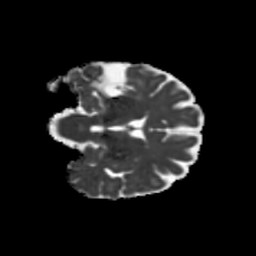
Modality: MD
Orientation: coronal
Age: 59
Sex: female
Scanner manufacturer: siemens
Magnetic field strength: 3 T
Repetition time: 5.25 s
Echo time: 0.08 s